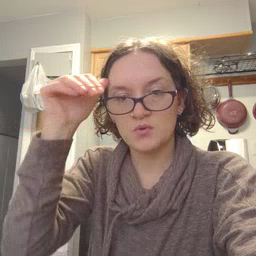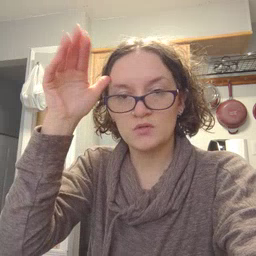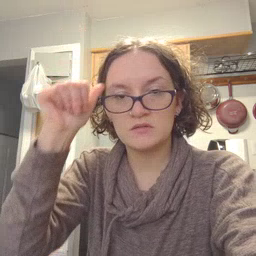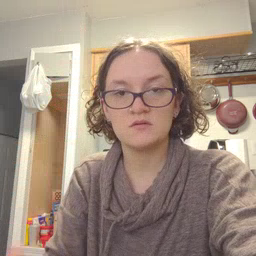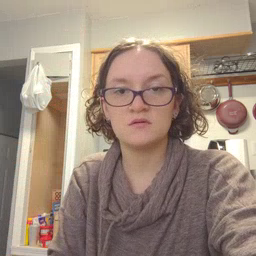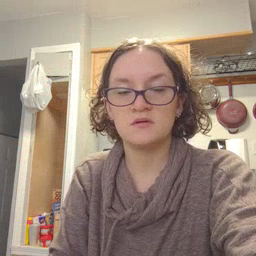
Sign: donkey